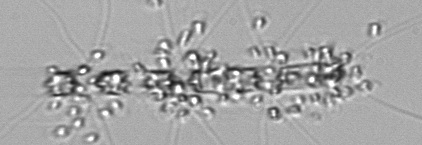
Label: Chaetoceros_didymus_TAG_external_flagellate